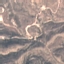
Land use / land cover: HerbaceousVegetation